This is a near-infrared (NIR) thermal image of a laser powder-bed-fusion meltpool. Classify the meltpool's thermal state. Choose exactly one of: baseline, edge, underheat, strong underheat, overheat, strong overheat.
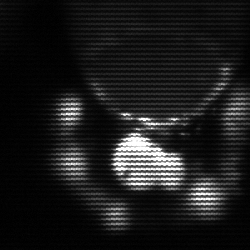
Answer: edge